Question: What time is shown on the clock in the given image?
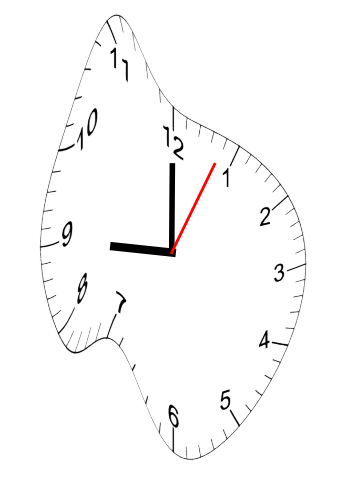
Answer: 09:00:04